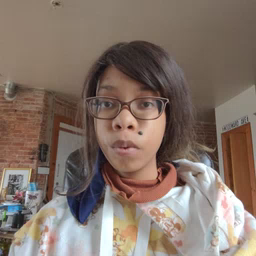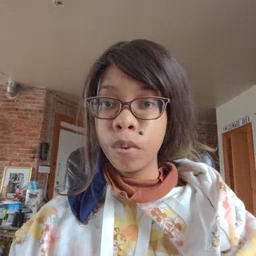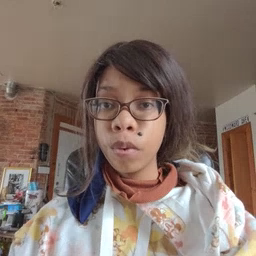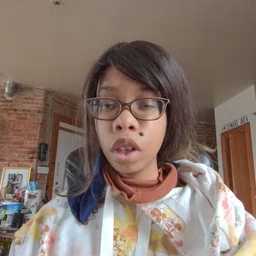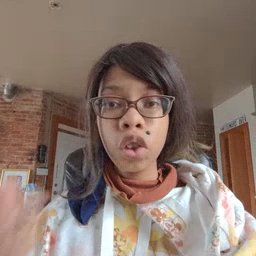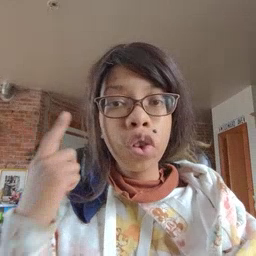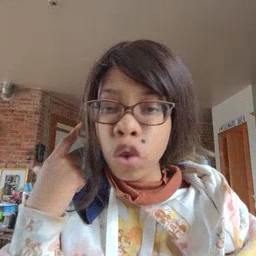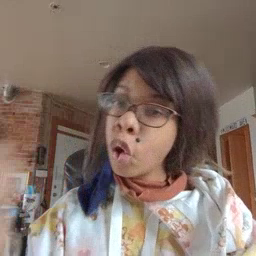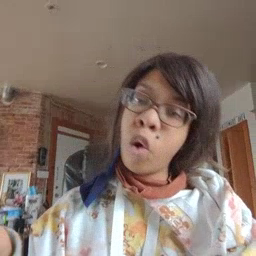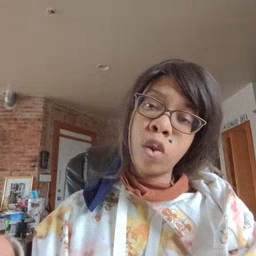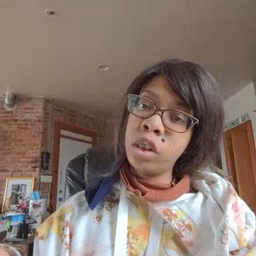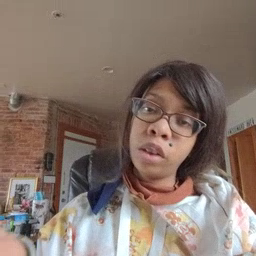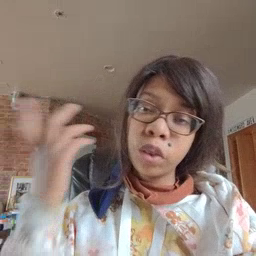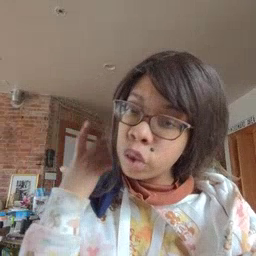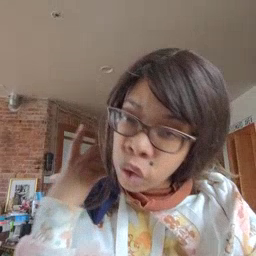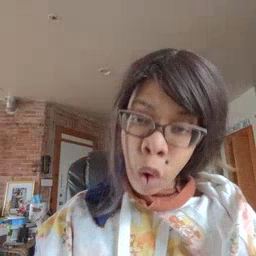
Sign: go